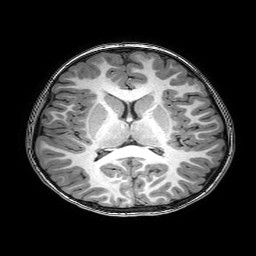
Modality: T1w
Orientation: coronal
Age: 5
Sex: male
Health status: healthy